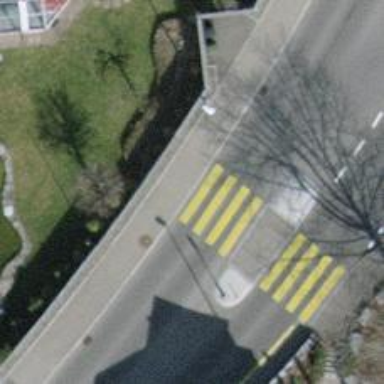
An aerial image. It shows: Kerb barrier.